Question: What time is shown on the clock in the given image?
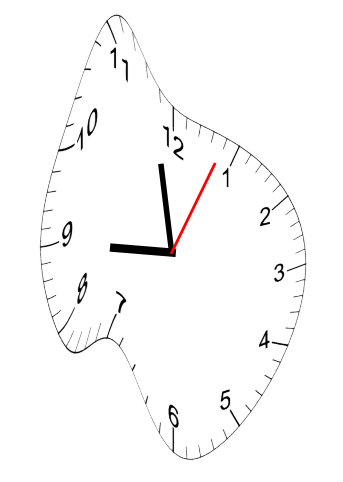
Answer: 08:58:04